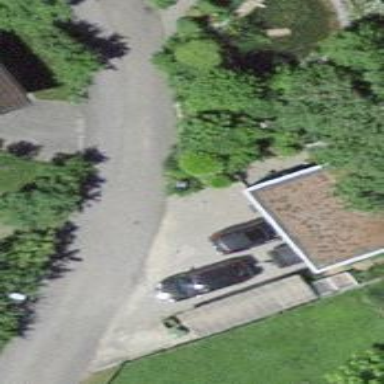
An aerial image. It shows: Garage building.